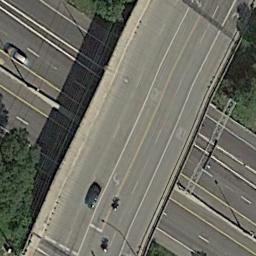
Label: overpass